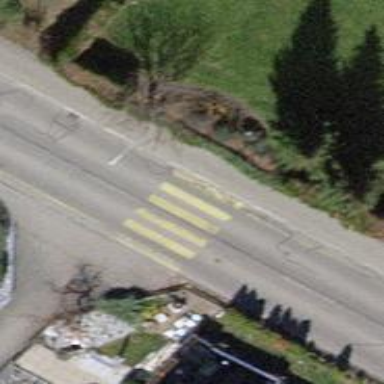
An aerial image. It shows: Zebra crossing on the road.